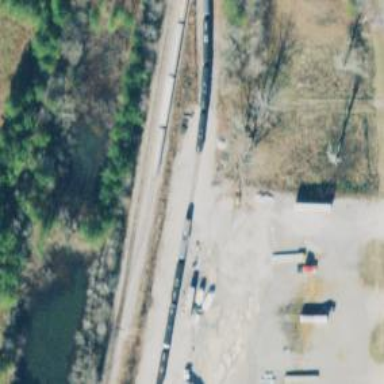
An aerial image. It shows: Rail spur service.